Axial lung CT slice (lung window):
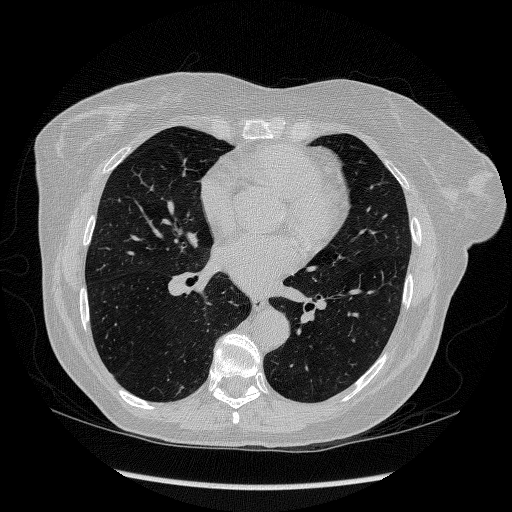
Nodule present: no